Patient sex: M
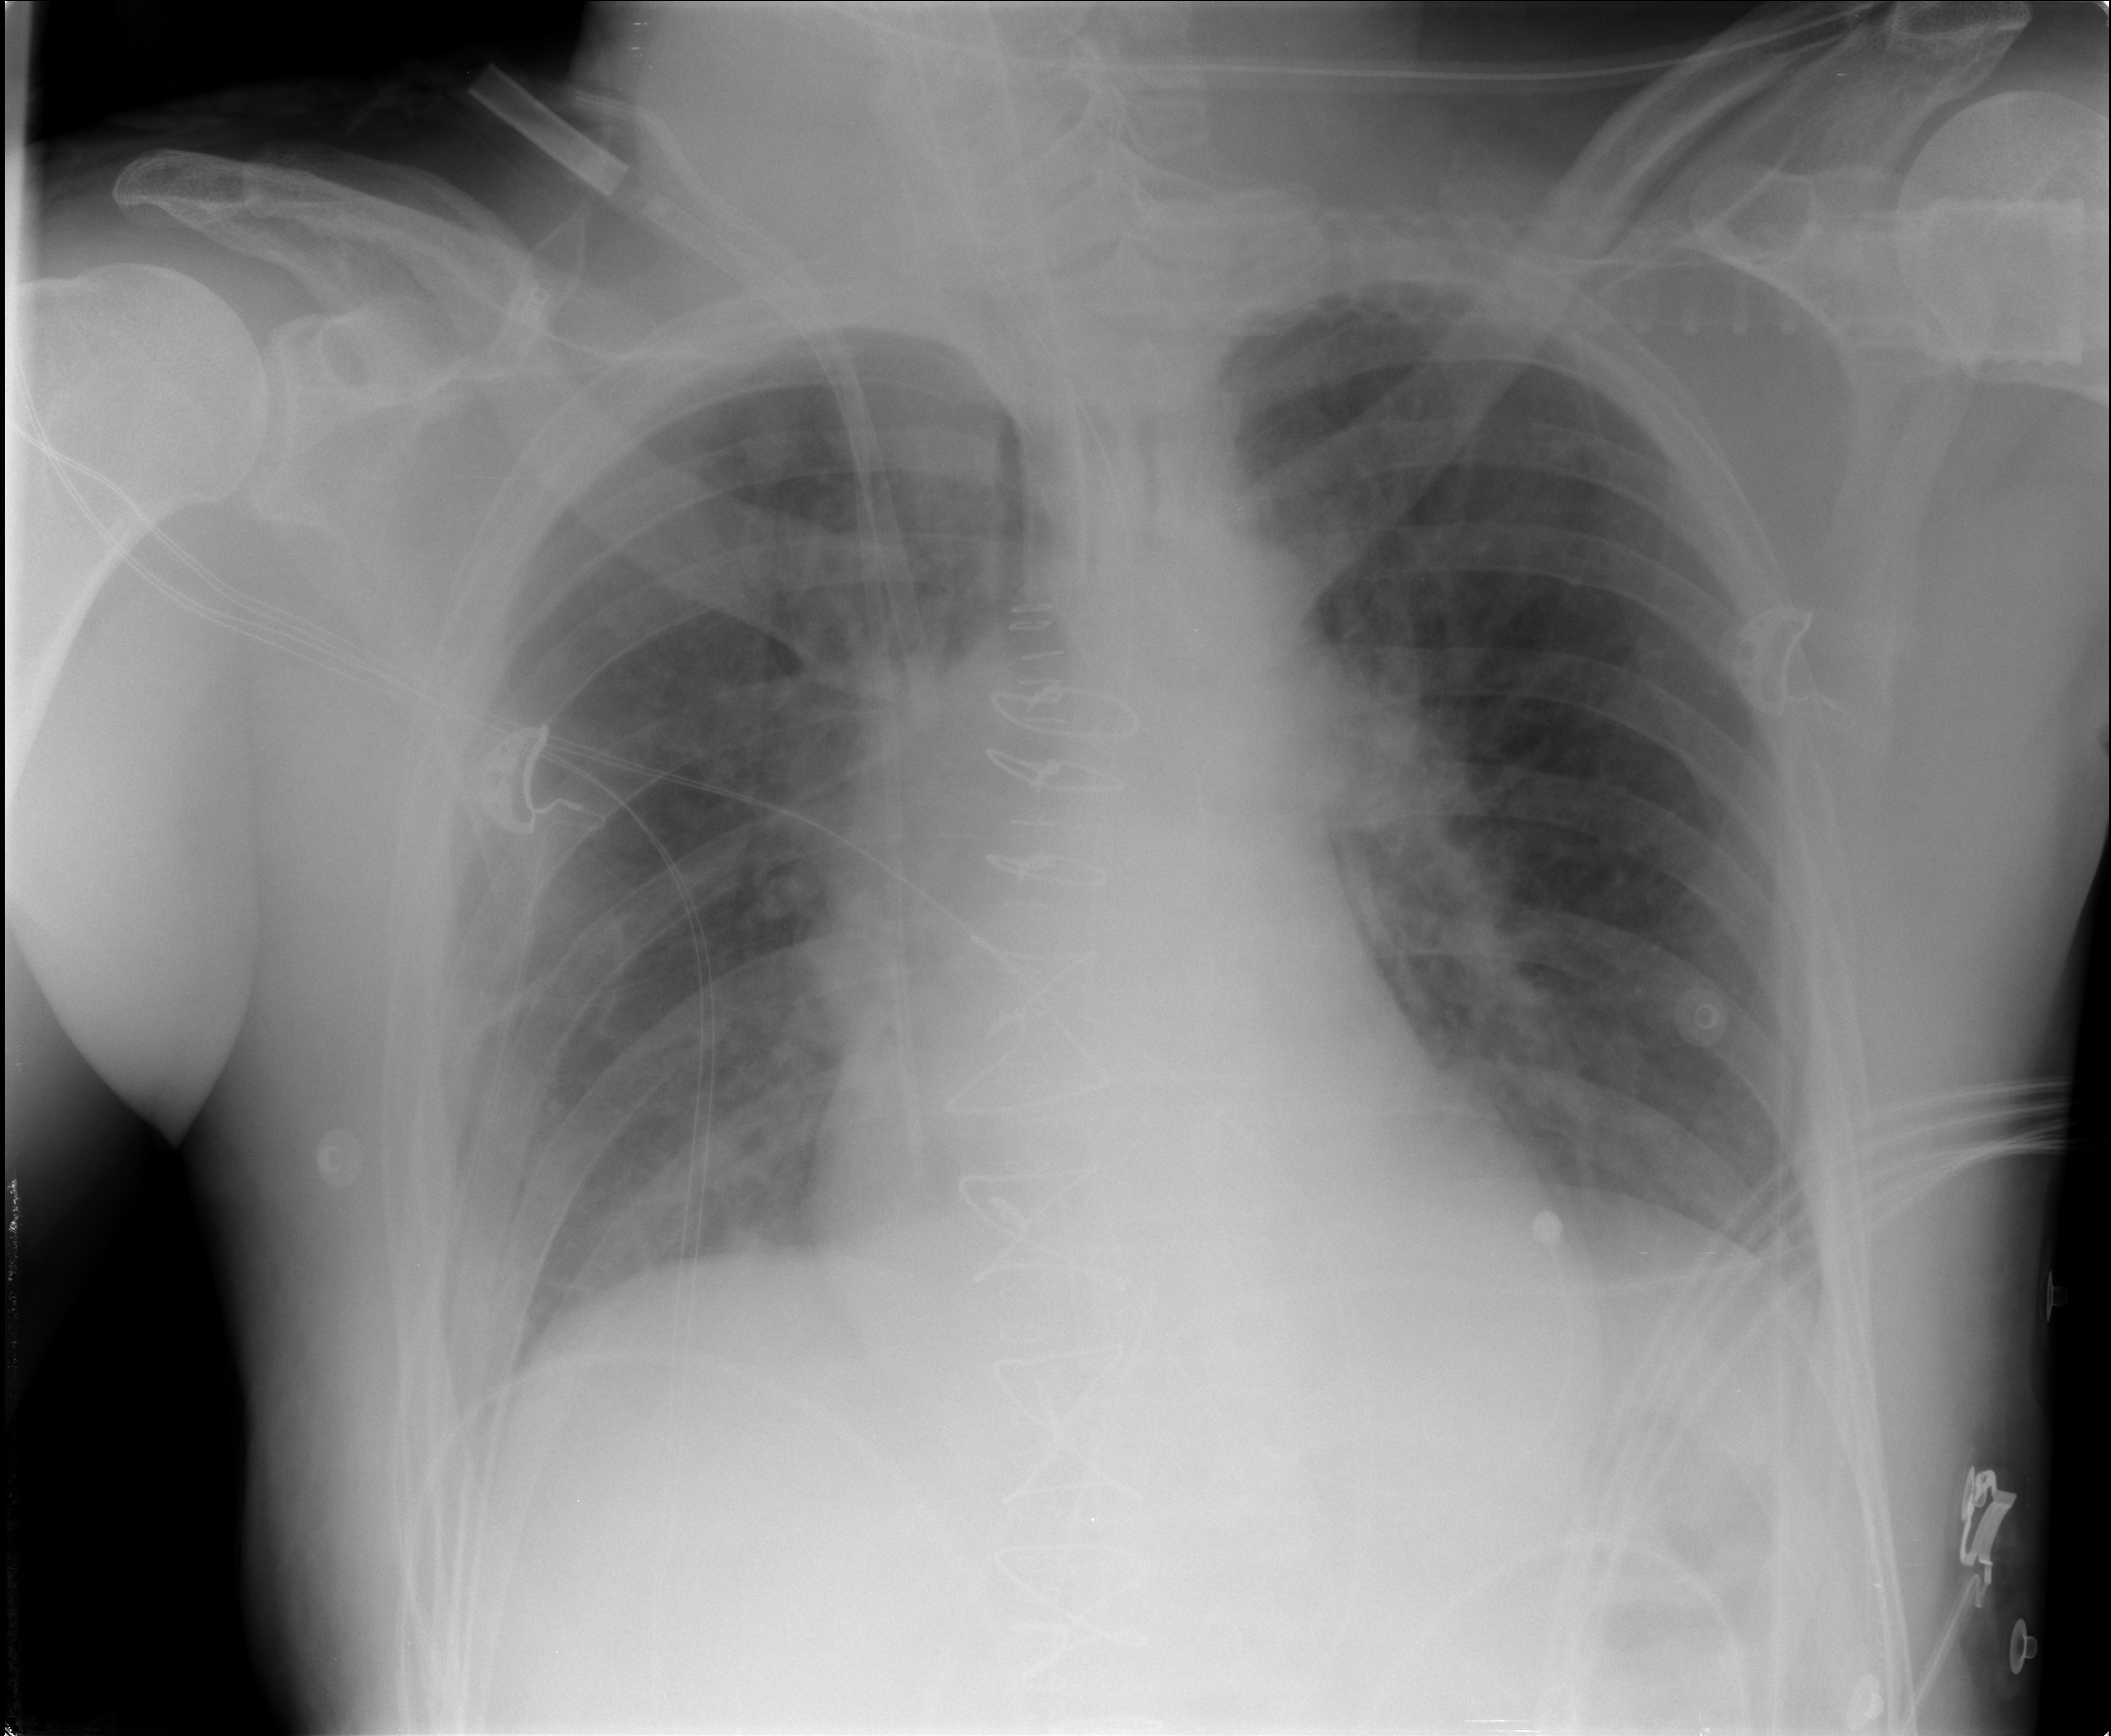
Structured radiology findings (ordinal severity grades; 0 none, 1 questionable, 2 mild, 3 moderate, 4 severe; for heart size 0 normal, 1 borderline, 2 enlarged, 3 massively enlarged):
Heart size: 0
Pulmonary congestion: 1
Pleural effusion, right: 0
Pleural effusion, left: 0
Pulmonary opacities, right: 0
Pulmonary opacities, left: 0
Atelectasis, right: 0
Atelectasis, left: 0